Field crop: maize
Growth stage: 1
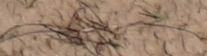
Species: lolium